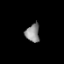
Tissue: prostate
Cell type: T cells
Senescence score: 0.29
Nuclear area (px): 247
Mean DAPI intensity: 140.943